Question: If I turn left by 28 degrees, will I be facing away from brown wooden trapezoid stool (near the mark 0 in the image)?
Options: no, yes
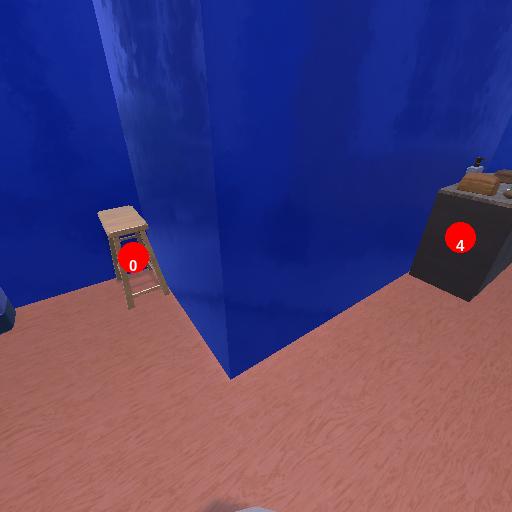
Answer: no